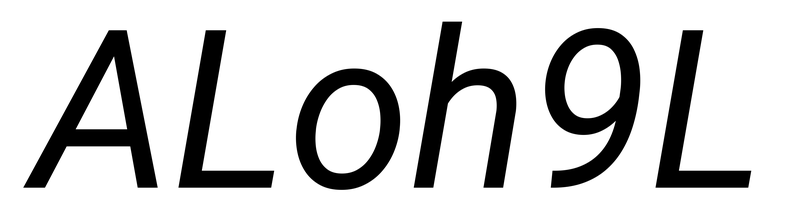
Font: Roboto-Italic_Italic